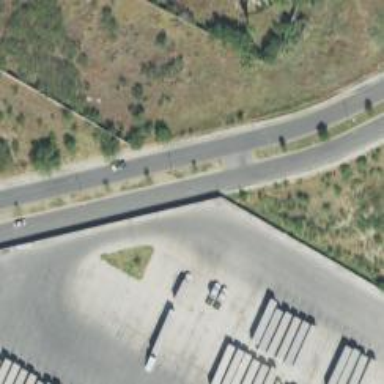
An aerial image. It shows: Tertiary link road.